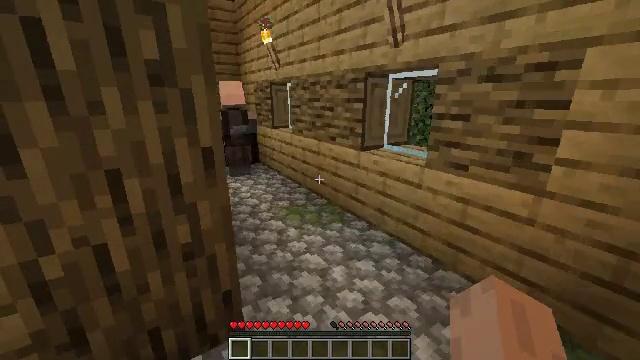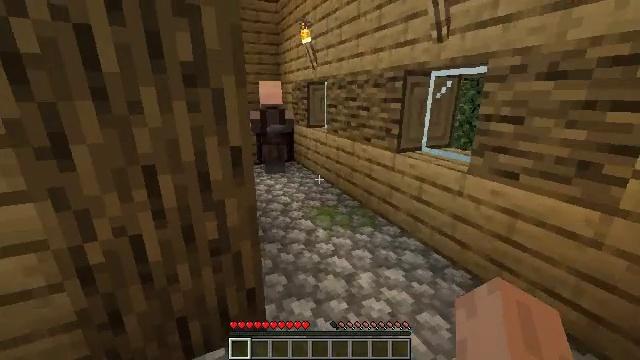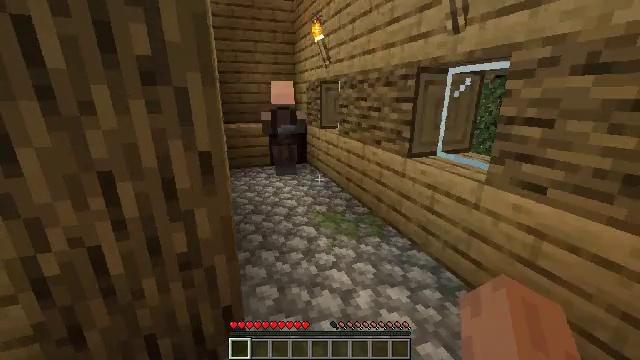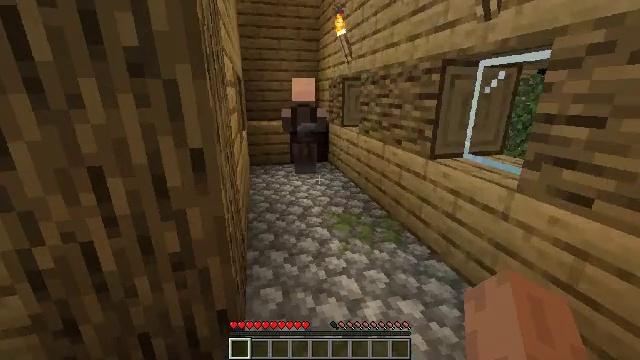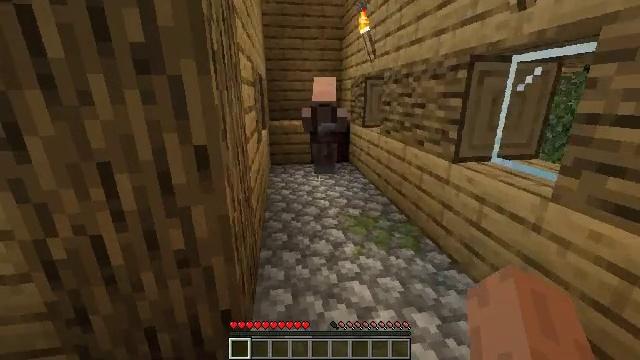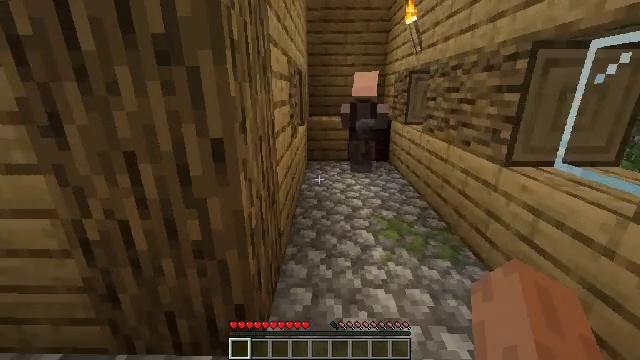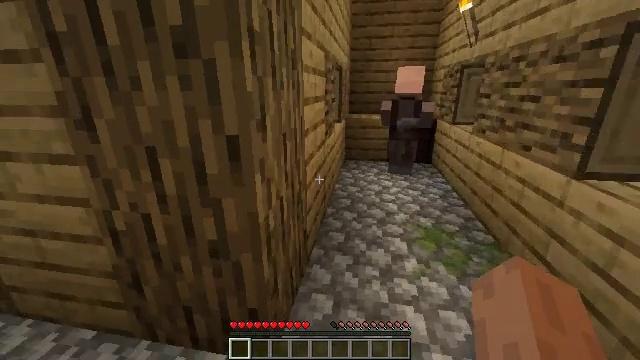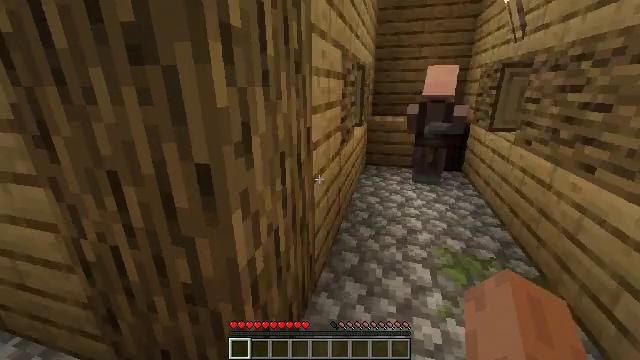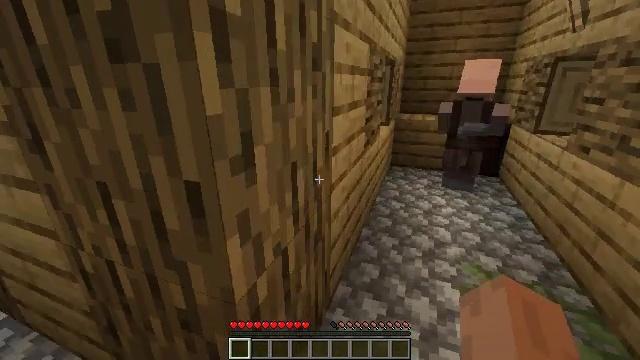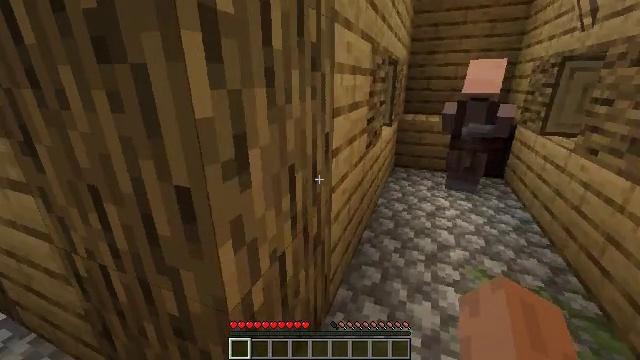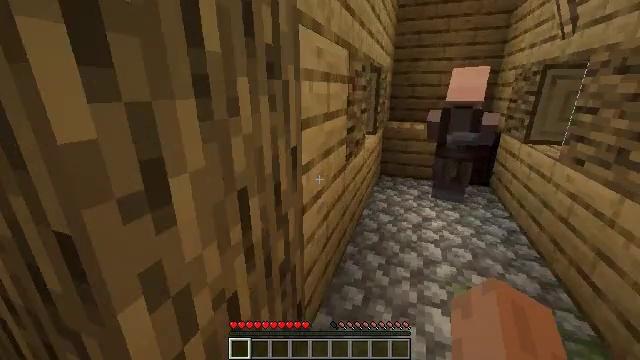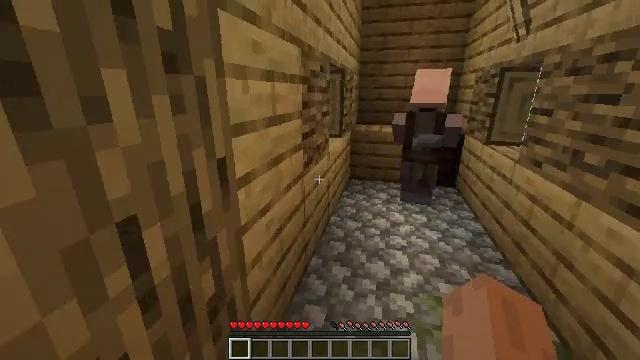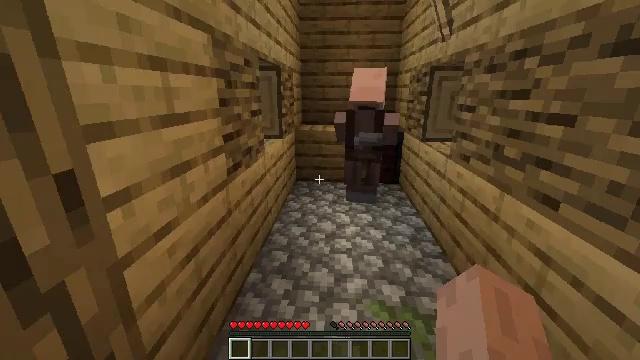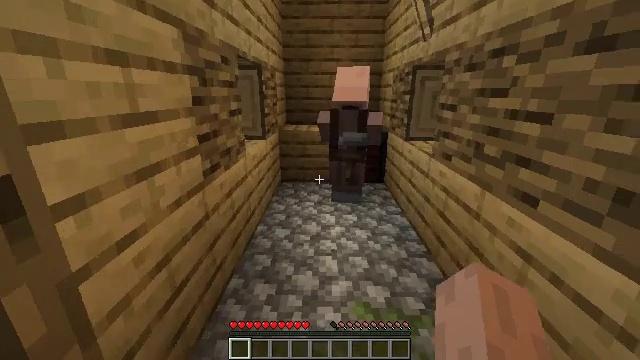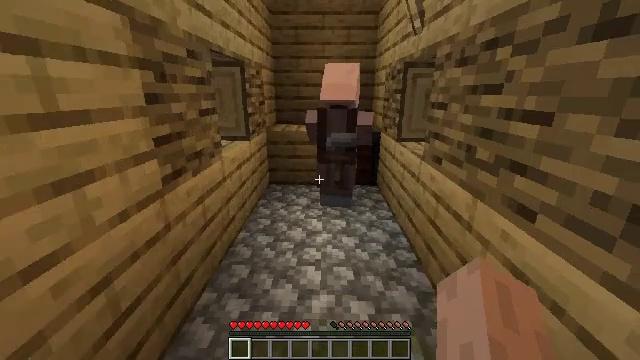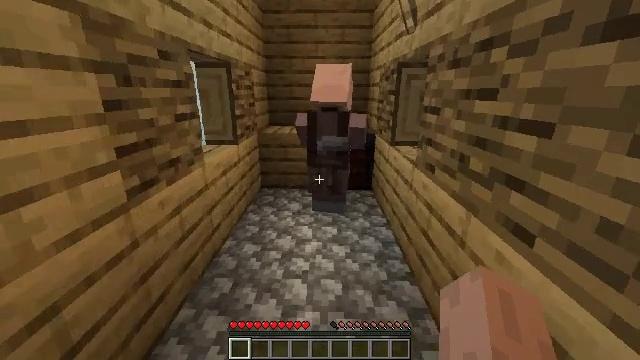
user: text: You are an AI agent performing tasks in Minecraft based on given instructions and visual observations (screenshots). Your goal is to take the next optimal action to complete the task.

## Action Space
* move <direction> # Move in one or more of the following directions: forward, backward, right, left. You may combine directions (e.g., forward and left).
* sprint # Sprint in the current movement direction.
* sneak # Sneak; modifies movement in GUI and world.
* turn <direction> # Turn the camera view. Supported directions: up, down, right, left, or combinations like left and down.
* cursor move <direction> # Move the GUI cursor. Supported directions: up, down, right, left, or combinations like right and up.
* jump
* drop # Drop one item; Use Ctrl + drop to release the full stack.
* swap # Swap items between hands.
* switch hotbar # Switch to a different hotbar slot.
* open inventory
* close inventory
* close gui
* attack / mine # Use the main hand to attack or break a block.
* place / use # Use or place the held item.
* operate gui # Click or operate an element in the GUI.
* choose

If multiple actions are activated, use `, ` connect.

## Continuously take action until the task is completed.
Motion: motion action
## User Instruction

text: Attack the oak planks to recycle it.
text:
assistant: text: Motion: move forward and move right, turn left
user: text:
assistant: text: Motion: move forward and move right, turn left
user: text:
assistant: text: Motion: move forward and move right, turn left
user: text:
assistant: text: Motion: move forward and move right, turn left
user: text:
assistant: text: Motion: move forward, turn left
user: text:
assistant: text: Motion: move forward, turn left
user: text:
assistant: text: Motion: move forward, turn left
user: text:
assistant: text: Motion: move forward, turn left
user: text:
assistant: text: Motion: move forward and move right
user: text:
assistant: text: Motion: move forward and move right, turn right and up
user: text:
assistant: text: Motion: move forward and move right, turn right
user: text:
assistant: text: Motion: move forward and move right, turn right
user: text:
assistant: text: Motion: move forward and move right, turn right
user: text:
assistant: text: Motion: move forward and move right
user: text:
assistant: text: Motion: move forward and move right
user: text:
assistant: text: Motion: move forward and move right
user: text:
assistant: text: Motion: move forward and move right
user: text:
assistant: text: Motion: move forward and move right
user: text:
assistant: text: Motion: move forward
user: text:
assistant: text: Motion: no_op
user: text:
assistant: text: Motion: no_op
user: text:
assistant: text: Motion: no_op
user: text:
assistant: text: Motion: no_op
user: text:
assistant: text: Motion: no_op
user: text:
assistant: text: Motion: use / place
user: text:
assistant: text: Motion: use / place
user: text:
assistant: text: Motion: no_op
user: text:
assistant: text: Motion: no_op
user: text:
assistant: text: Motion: no_op
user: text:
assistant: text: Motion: open gui